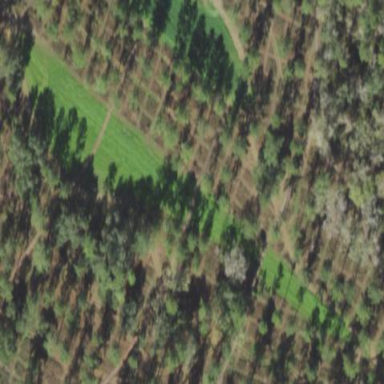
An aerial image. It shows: Orchard.